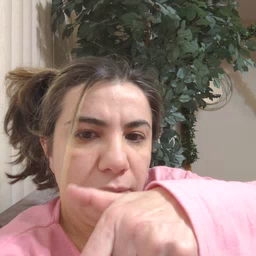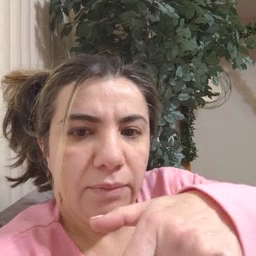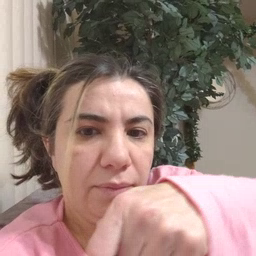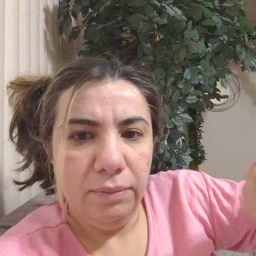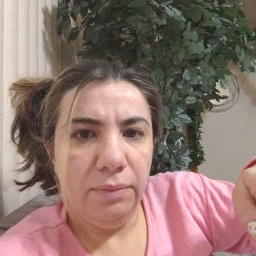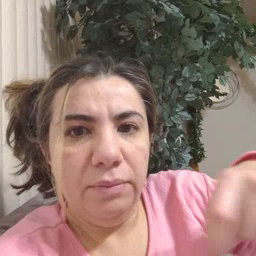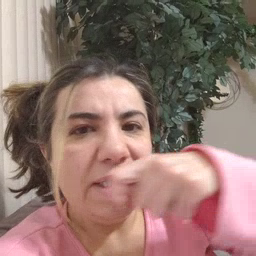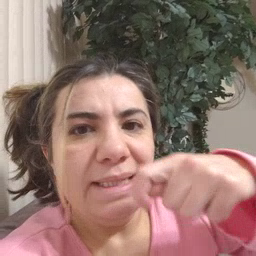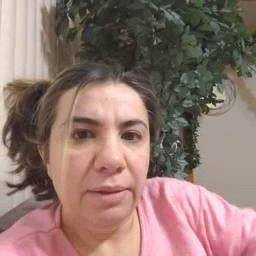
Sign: toothbrush